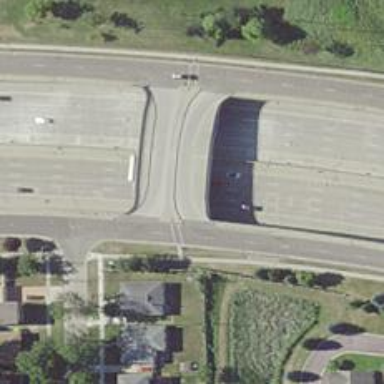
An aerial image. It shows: Secondary link road with bridge.